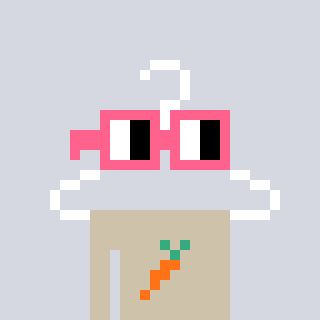
a pixel art character with square pink glasses, a hanger-shaped head and a bege-colored body on a cool background